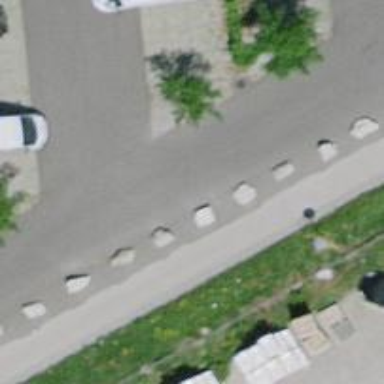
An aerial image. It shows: Block barrier.